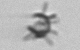
Label: Rhabdolithes